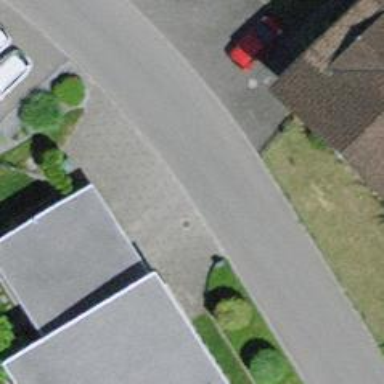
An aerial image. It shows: Group of garages.